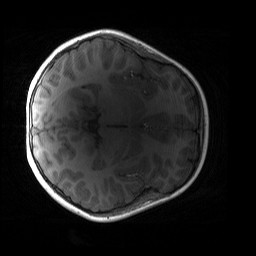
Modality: T1w
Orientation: axial
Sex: female
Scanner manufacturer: siemens
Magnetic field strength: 3 T
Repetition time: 1.9 s
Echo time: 0.00243 s